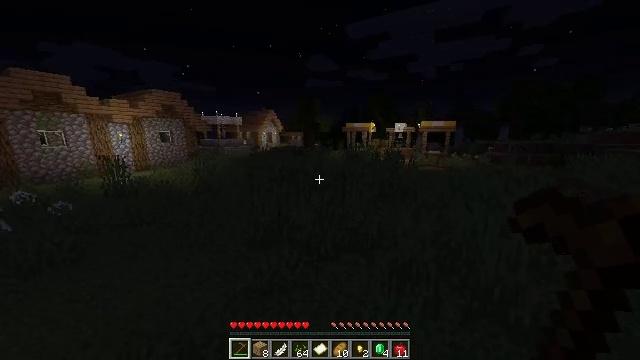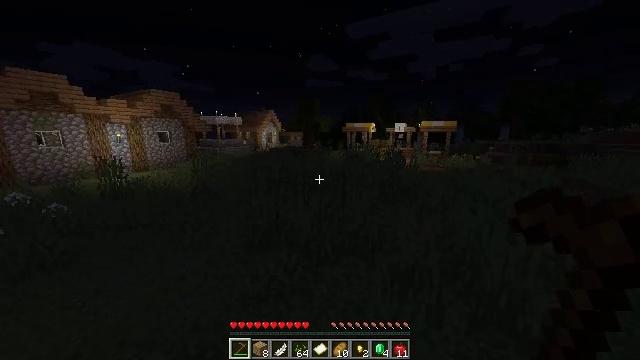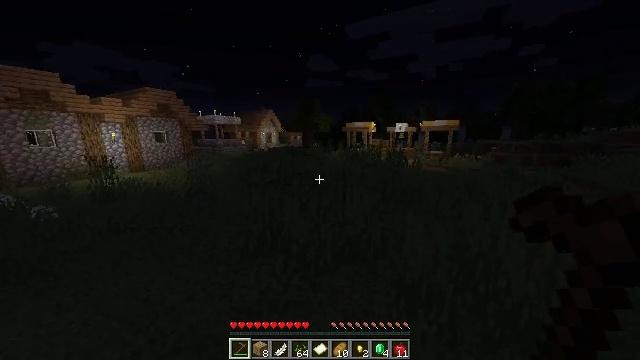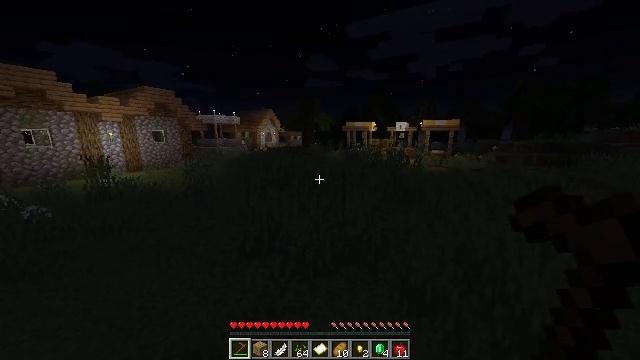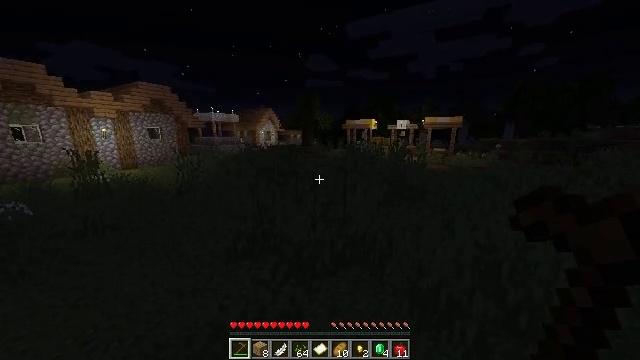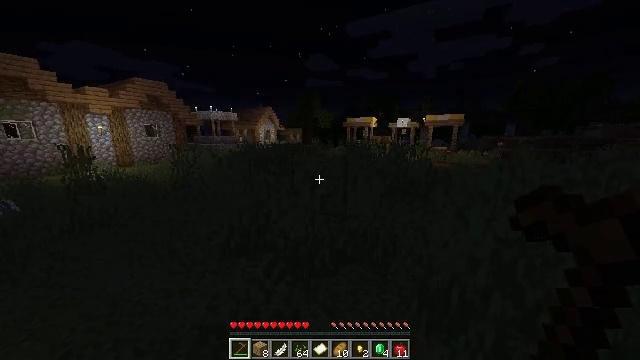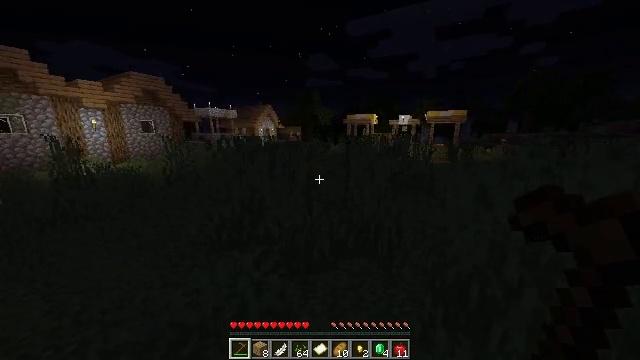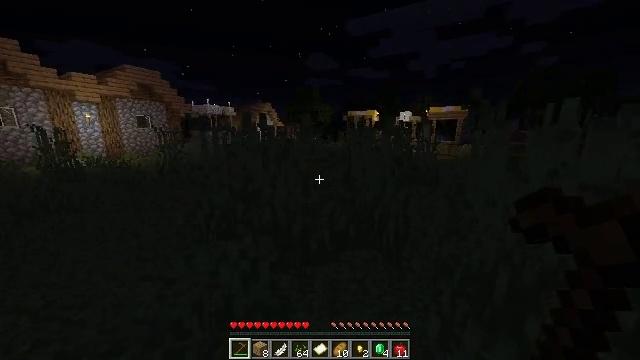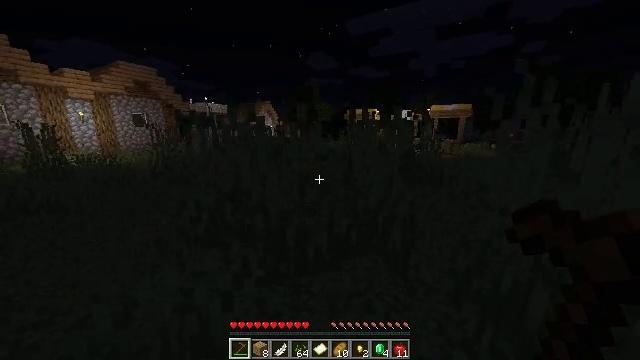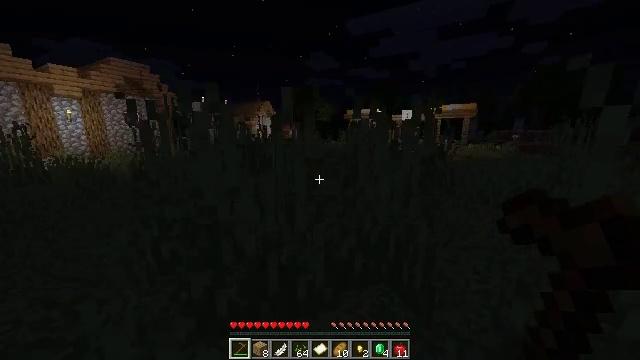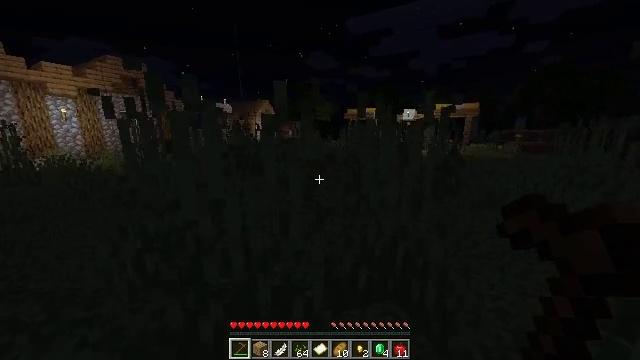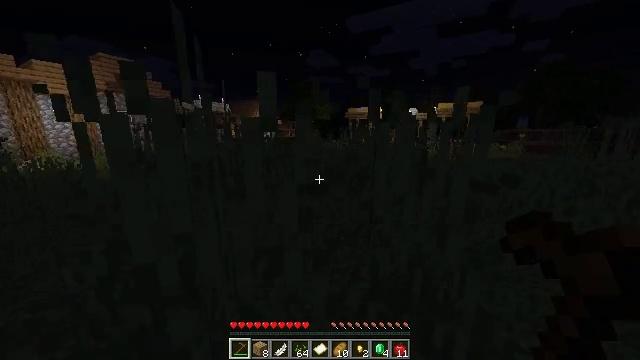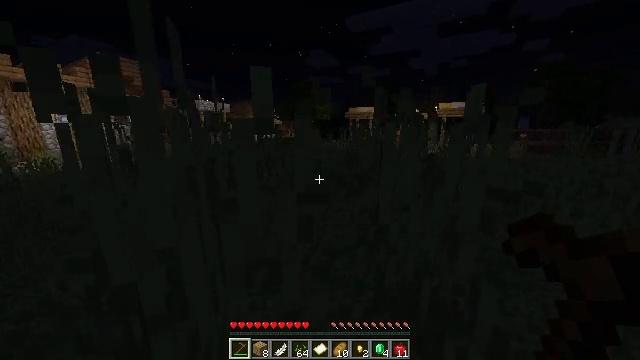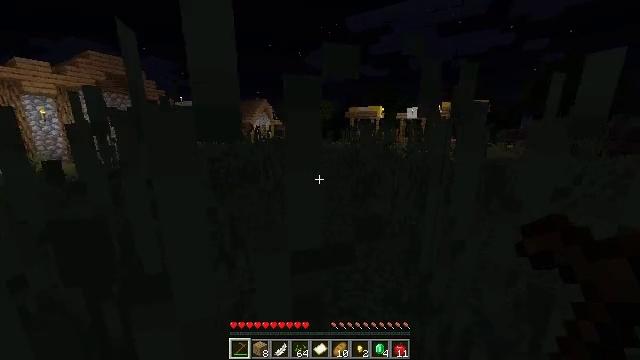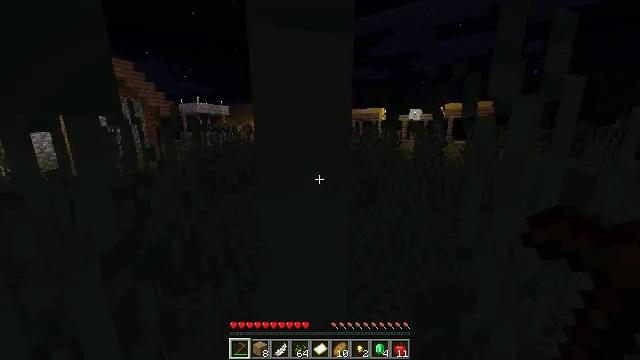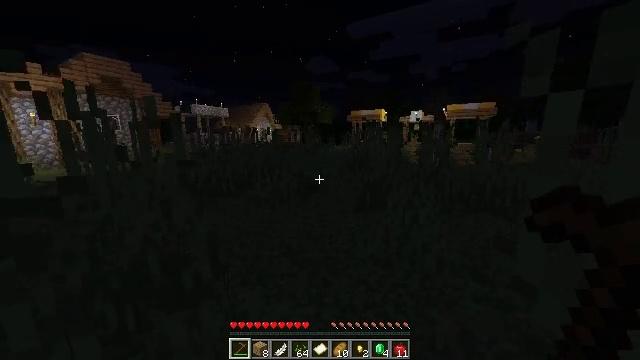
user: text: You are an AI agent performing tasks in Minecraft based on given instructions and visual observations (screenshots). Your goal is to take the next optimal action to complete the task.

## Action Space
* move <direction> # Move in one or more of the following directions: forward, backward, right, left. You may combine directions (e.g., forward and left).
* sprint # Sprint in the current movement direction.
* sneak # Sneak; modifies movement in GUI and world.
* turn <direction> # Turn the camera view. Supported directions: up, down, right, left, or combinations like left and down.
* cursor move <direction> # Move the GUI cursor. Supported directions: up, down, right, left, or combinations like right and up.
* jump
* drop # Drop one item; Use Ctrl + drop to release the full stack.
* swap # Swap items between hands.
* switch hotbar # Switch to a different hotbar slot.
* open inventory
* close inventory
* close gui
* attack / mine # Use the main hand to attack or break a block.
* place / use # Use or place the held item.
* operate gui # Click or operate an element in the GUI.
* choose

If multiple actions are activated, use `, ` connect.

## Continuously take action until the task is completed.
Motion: motion action
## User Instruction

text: Gather yellow wool from a structure.
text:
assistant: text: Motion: move forward
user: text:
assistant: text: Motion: move forward
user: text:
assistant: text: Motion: move forward
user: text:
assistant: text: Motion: move forward
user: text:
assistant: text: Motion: move forward
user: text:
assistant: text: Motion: move forward
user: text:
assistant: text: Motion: move forward
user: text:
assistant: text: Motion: move forward
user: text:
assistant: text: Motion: move forward
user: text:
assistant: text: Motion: move forward
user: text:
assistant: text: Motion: move forward
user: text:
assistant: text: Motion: move forward
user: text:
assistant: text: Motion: move forward
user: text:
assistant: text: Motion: move forward
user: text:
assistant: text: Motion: move forward
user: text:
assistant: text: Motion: move forward
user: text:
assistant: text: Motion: move forward
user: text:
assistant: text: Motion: move forward, turn left
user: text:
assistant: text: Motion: move forward, turn left
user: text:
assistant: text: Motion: move forward, turn left
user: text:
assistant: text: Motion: move forward
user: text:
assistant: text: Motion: move forward
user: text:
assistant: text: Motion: move forward
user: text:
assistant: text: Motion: move forward
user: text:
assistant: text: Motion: move forward
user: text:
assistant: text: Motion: move forward
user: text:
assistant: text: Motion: move forward
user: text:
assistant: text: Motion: move forward, turn right
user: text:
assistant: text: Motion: move forward, turn right
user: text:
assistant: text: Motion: move forward, turn right